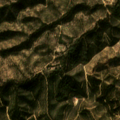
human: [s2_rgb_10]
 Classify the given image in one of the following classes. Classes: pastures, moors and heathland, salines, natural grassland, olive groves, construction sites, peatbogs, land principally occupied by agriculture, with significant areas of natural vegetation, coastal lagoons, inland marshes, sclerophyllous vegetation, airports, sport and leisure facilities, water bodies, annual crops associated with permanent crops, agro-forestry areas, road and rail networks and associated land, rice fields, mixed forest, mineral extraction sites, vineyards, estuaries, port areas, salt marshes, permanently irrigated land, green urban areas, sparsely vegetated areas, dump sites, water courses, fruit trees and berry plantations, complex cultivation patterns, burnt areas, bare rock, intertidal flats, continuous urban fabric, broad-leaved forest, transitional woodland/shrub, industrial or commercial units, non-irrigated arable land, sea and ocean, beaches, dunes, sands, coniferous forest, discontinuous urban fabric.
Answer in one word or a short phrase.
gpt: broad-leaved forest, transitional woodland/shrub